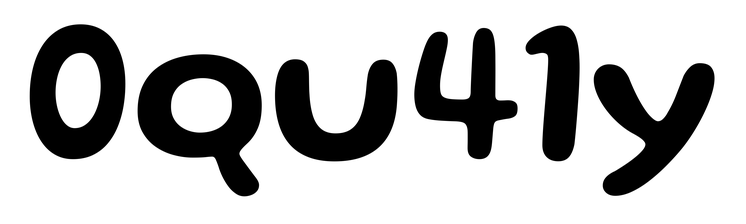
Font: Gluten_Medium